Field crop: tomato
Growth stage: 1
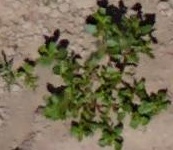
Species: portulaca